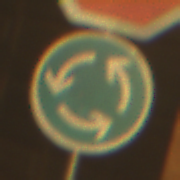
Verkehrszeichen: Kreisverkehr
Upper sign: Stop
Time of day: Night
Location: Outdoor (Urban)
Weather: Clear
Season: NotSpecified
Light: Artificial